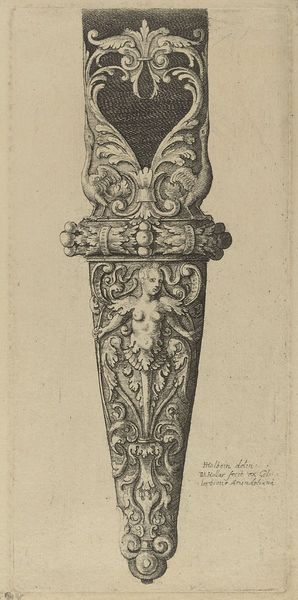
Titel: Dolchscheide
Künstler: Hans Holbein der Jüngere
Standort: Hamburg
Institution: Museum für Kunst und Gewerbe Hamburg
Schlagwörter: frau, schwarz, zeichnung, tiere, ornament, messer, silber, engel, putto, brüste, schrift, papier, grafik, graphik, büste, ornamente, metall, scheide, fotografie, photographie, druckgraphik, schwarz-weiß, druckgrafik, radierung, schwert, waffen, bleistift, kranich, knauf, herz, schaft, ziseliert, schwäne, verzierungen, groteske, wasserzeichen, tierornament, reproduktionen, druckerzeugnisse, dolchscheide, ornamentstich, vorlageblätter, haherz